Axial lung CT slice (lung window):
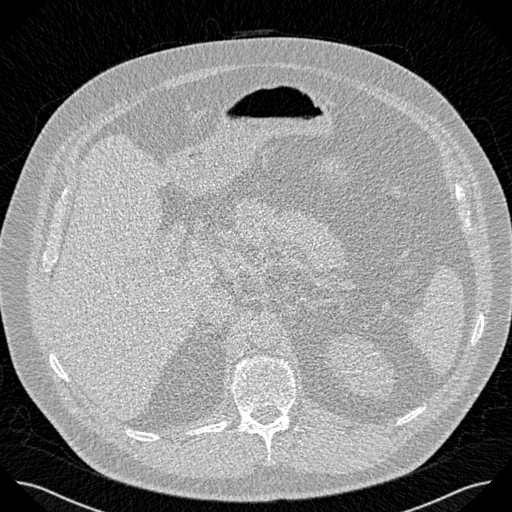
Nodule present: no